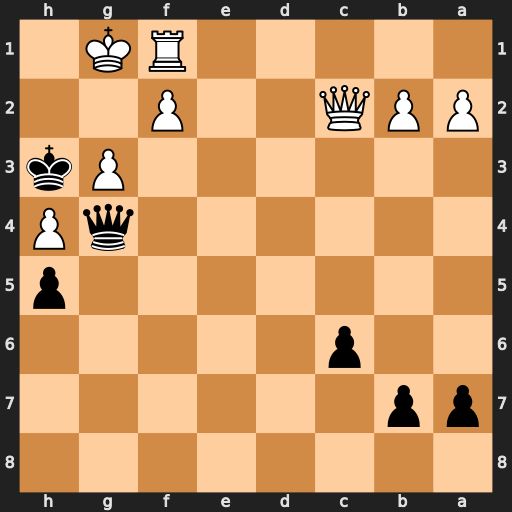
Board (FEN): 8/pp6/2p5/7p/6qP/6Pk/PPQ2P2/5RK1
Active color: b
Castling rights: -
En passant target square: -
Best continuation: Qf3 Qf5+ Qxf5